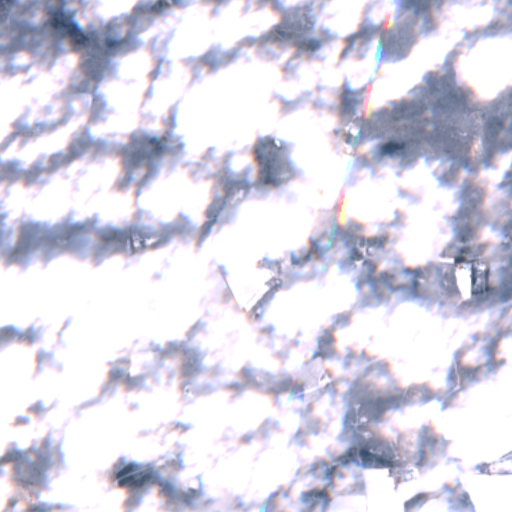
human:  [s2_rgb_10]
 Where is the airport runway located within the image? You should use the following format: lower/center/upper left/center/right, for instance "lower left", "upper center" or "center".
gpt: The airport runway is located in the lower right of the image.
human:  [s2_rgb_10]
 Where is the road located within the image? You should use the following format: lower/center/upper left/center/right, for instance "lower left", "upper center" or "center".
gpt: There is no road in the image.